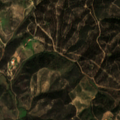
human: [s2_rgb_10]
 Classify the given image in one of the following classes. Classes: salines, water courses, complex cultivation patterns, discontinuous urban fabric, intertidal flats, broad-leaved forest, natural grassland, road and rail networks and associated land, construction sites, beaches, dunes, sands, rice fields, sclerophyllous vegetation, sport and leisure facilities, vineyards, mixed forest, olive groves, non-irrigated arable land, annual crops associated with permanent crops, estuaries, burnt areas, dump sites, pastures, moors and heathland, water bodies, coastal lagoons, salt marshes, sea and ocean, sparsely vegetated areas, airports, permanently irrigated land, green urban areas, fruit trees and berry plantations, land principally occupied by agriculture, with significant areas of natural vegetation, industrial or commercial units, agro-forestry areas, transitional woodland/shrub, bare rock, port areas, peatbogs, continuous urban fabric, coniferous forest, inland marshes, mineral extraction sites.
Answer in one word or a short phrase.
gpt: land principally occupied by agriculture, with significant areas of natural vegetation, broad-leaved forest, sclerophyllous vegetation, transitional woodland/shrub